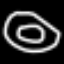
Label: donut